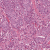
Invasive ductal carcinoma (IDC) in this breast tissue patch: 1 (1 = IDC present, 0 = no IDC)